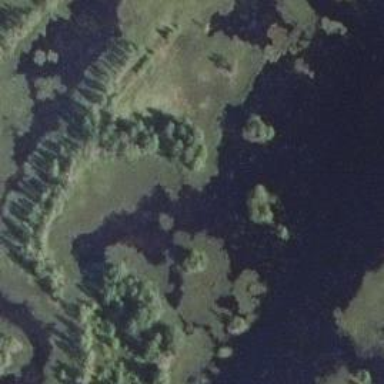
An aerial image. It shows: Islet within marsh wetland area.